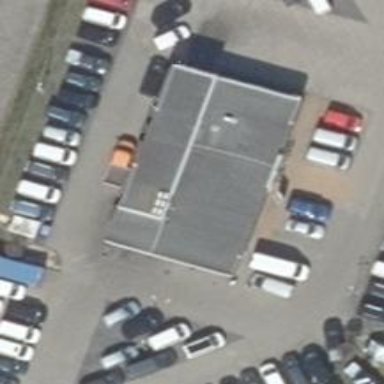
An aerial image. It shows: Car shop.